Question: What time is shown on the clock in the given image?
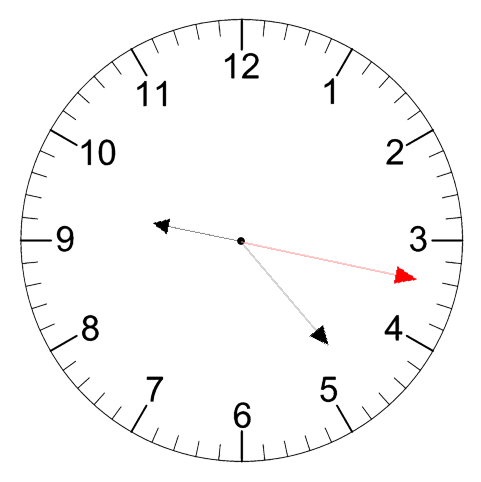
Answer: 09:23:17